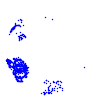
Particle: proton